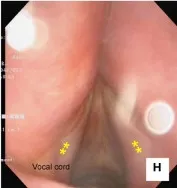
(F) Persistent swelling observed in the epiglottis.
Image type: endoscopy (airway_endoscopy)